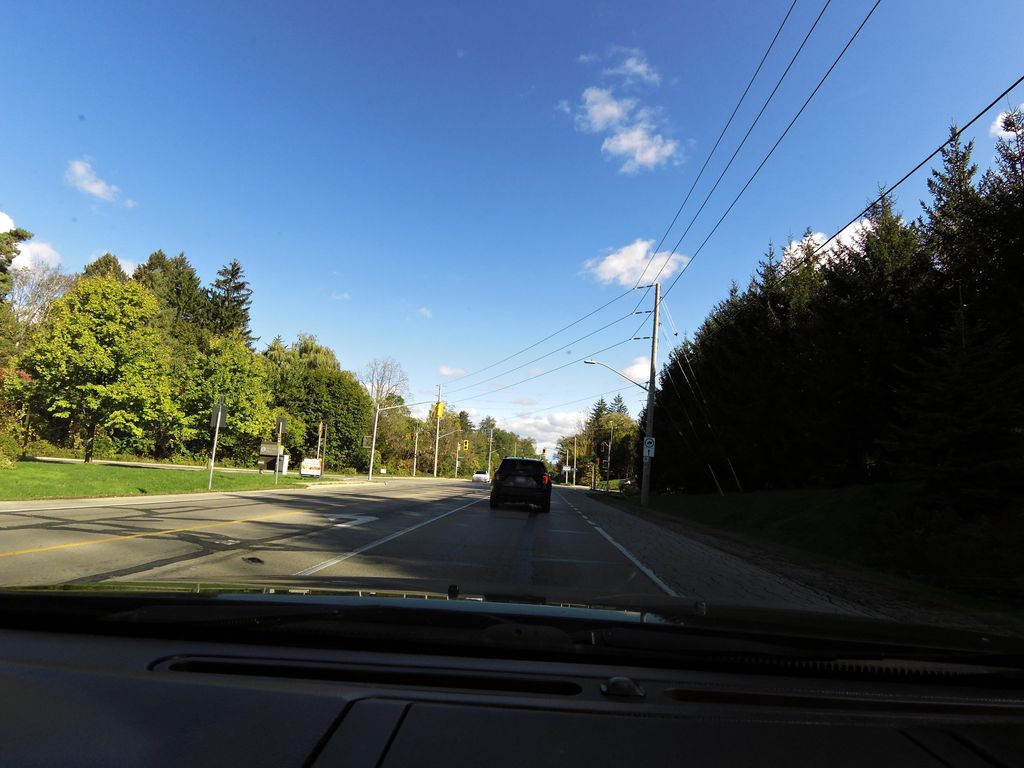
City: hamilton